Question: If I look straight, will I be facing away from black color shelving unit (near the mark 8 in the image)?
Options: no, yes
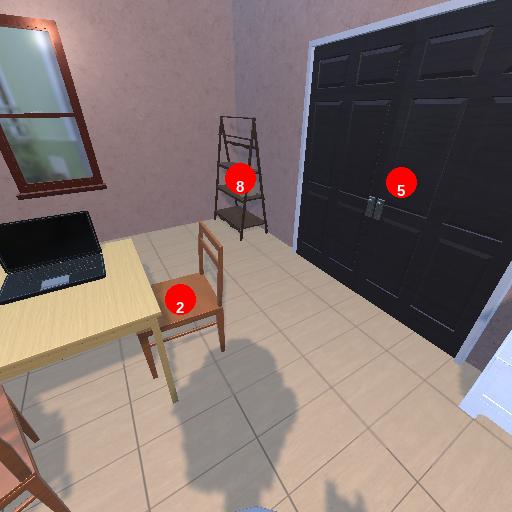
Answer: no